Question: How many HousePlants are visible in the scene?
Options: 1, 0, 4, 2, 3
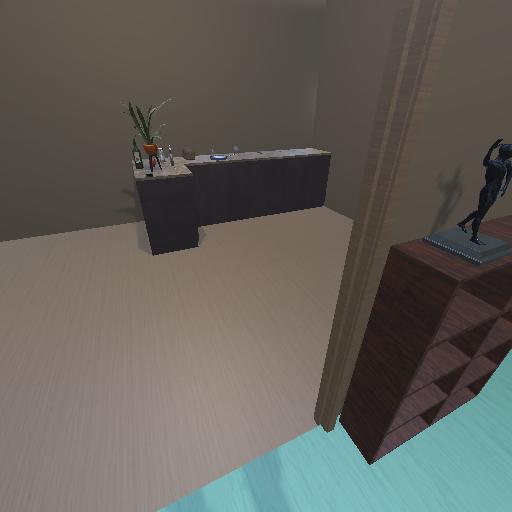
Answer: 1